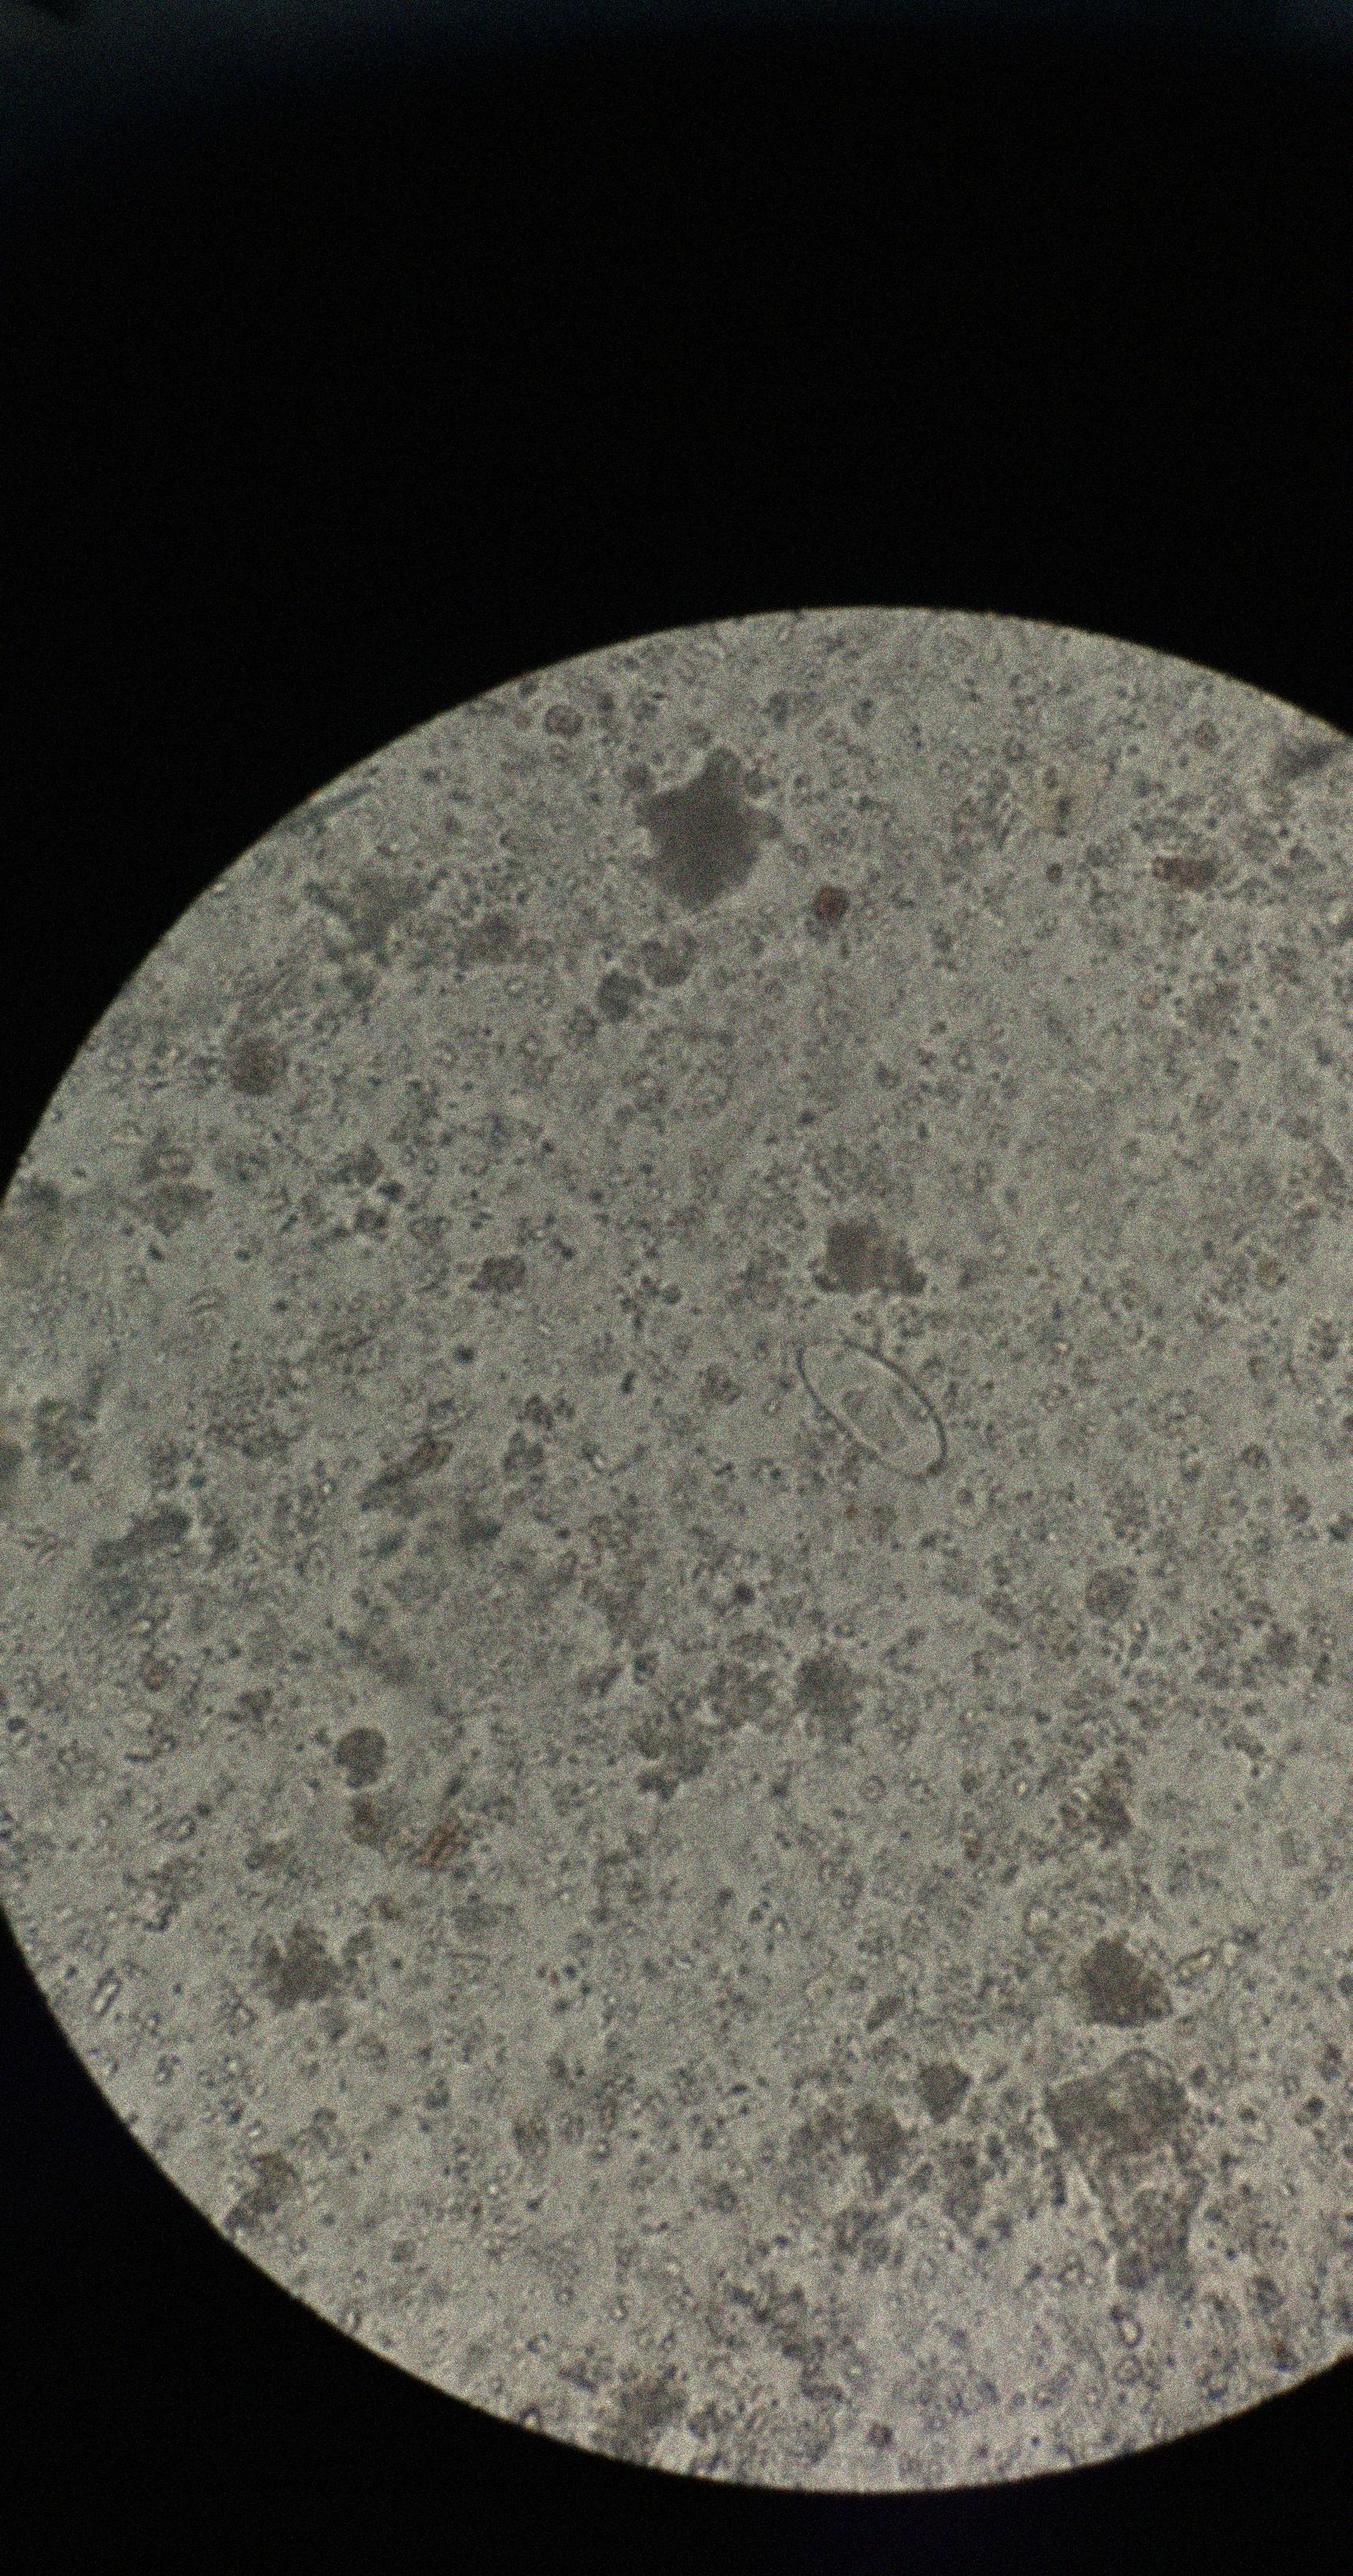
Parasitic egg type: Enterobius vermicularis